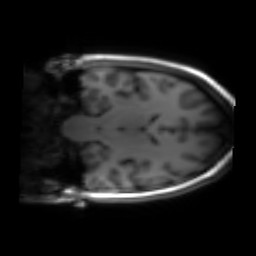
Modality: inplaneT1
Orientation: coronal
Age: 28
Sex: female
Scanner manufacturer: siemens
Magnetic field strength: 3 T
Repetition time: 1.2 s
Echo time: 0.00251 s